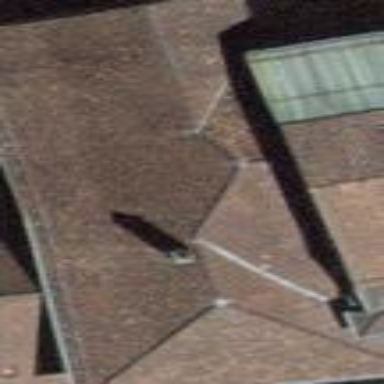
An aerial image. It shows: Building with hipped roof tiles.